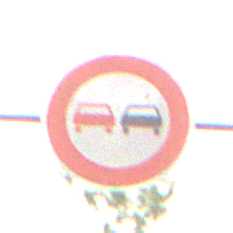
Verkehrszeichen: Ueberholverbot
Umgebung: Outdoor, Nature
Tageszeit: MorningAfternoon
Wetter: Overcast
Licht: Natural
Jahreszeit: NotSpecified
Kontrast: LowContrast